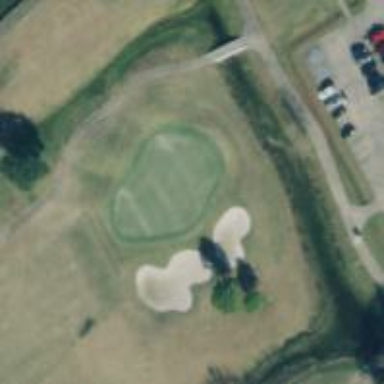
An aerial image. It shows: Golf hole.